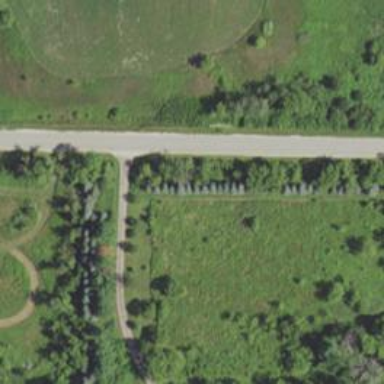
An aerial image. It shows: Tertiary road.